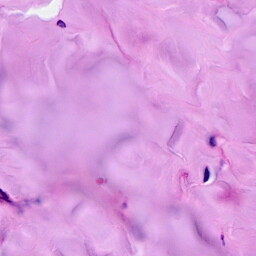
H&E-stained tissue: Breast